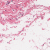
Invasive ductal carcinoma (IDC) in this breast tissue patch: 0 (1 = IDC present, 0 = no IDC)